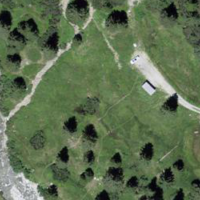
EUNIS habitat code: 32
Species observed at this site:
Cyaniris semiargus